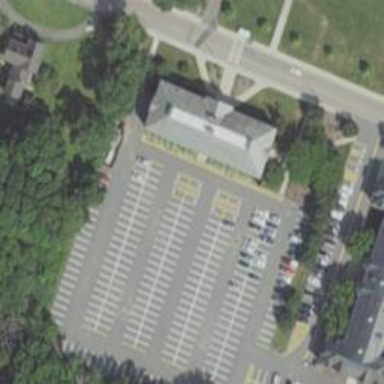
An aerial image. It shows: Parking space.